Question: I have this schema:
'''
teams: [
{
id: 1,
name: "Spain"
},
{
id: 2,
name: "Germany"
}
]
'''
now I have this select element:
'''
<select ng-model="betSchema.winnerId" ng-options="team.name for team in teams track by team.id">
<option value="-1">Tie</option>
</select>
'''
the 'betSchema' object looks like this (as default):
'''
{
winnerId: -1
}
'''
Here is the result I see:

The problems are:
1. I can't see the tie option, and there is one mysteries "blank" option (the first at the top).
2. when the 'betSchema' looks like this:
'''
{
winnerId: 2
}
'''
I am expecting to see Germany option to be selected.
What am I doing wrong?
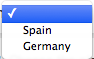
Answer: See this fiddle: <URL>
There are a couple of things.
1. When using ng-options Angular is going to overwrite your option tags so you have to add it to your model like such: scope.teams = [{ id: -1, name: "Tie" }, { id: 1, name: "Spain" }, { id: 2, name: "Germany", }];
2. Second, you can use track by but using "as" would also work in this context: https://docs.angularjs.org/api/ng/directive/select. You can use obj.dataToBeStoredInModel as obj.labelOfData for obj in objList to get the id for ng-options.